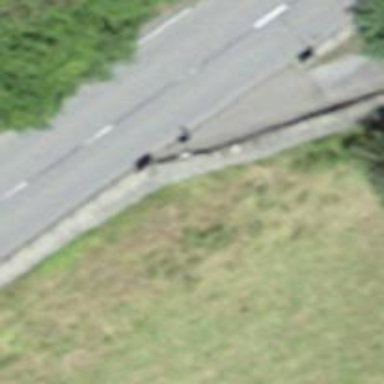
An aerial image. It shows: Bus stop along the road.